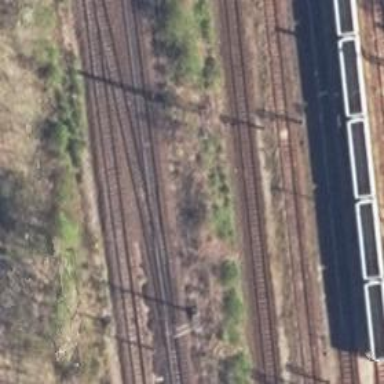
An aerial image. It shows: Rail yard with electrified contact lines for the railway.